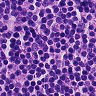
Metastatic tissue present: no